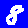
Digit: 8